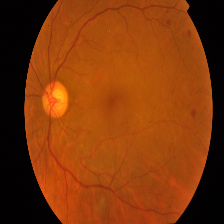
Diabetic retinopathy grade: Proliferative DR